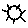
Label: sun